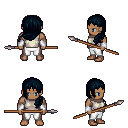
a pixel art fantasy rpg character, male body template, human, dark skin, white sleeveless shirt, white pants, raven left-swept hairstyle, white cloth bracers, spear, four views (front, back, left, right), 2x2 character sprite sheet, small pixel art, hard edges, no anti-aliasing